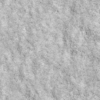
Label: not_dusty